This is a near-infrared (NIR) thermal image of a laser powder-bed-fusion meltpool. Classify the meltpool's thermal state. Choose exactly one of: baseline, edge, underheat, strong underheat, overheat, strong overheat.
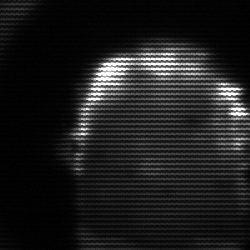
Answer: baseline